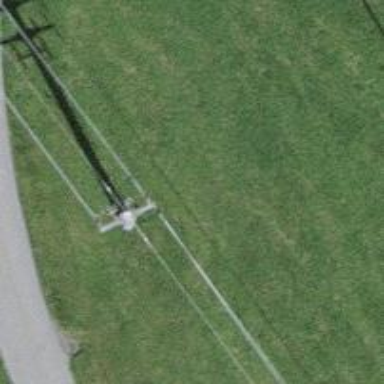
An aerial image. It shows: Minor power line.